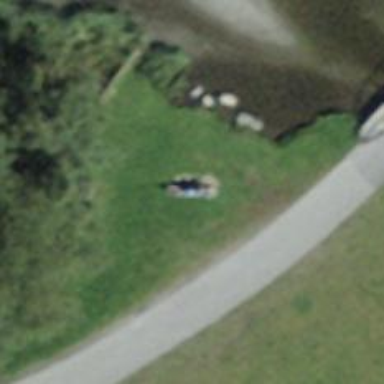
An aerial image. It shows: Burlywood bench for relaxation.